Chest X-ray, AP view. Patient: 67 years old, sex M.
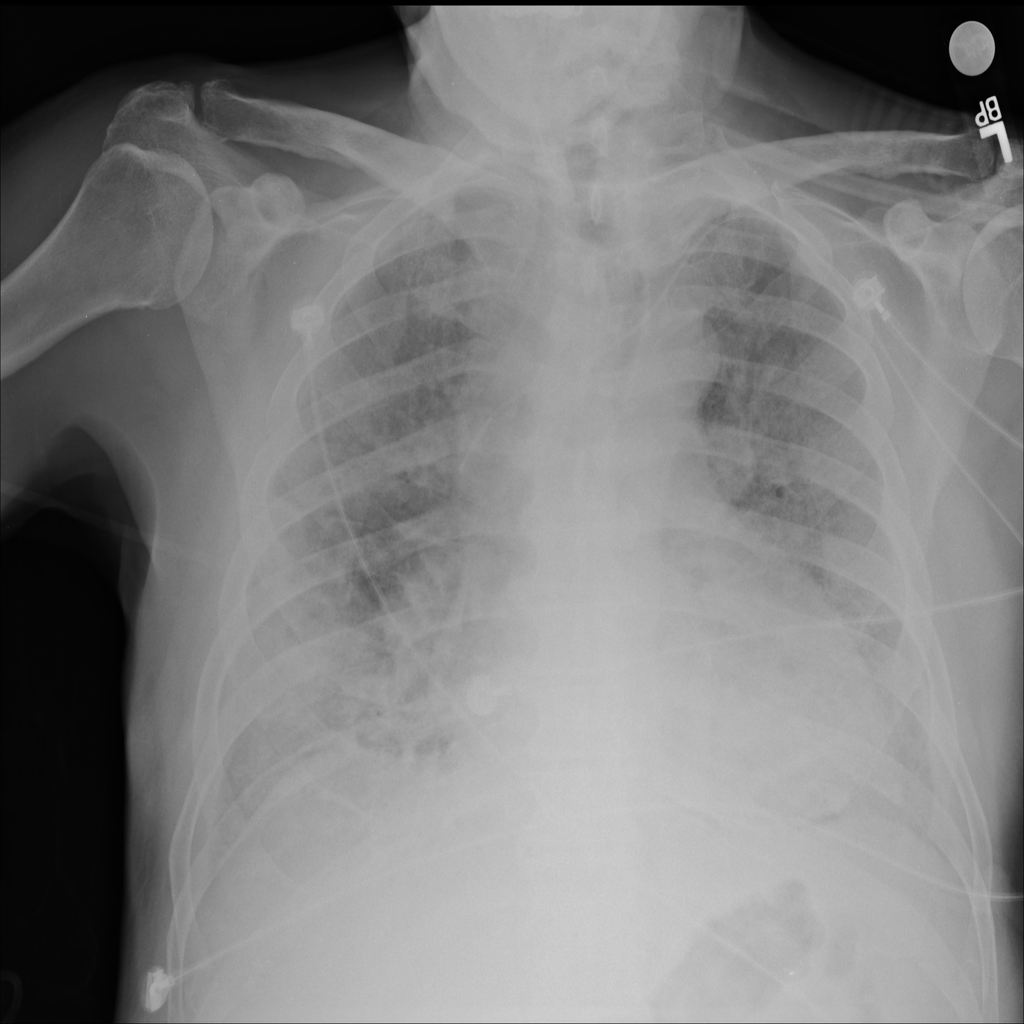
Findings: Infiltration